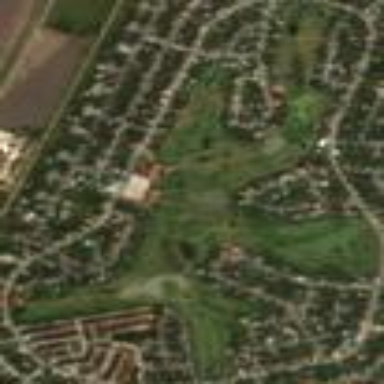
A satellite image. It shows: Golf course surrounded by greenery.